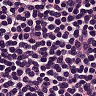
Metastatic tissue present: no